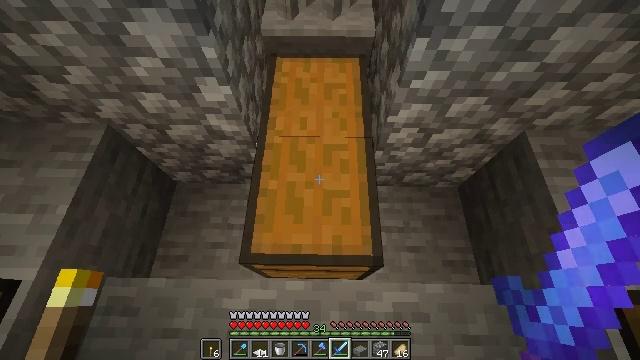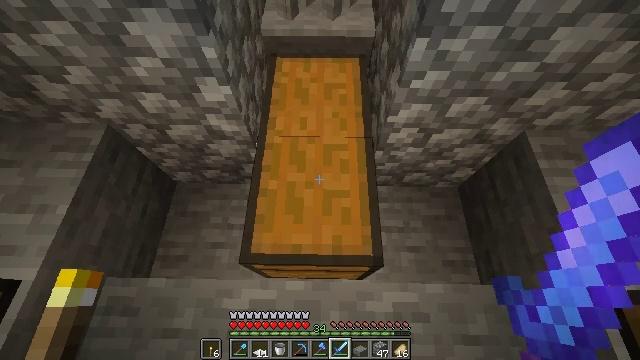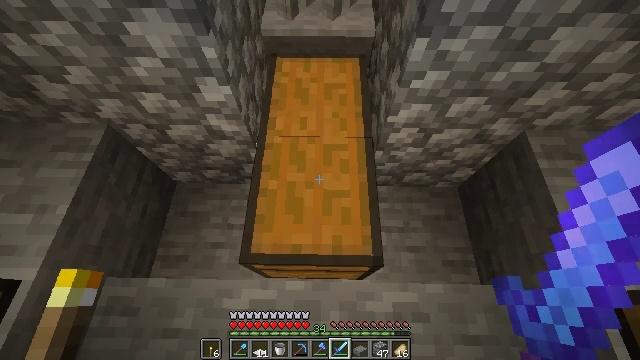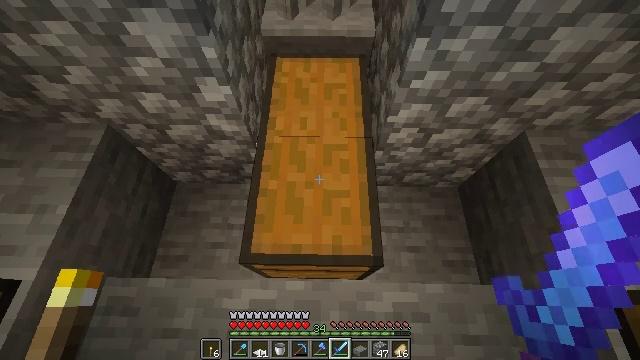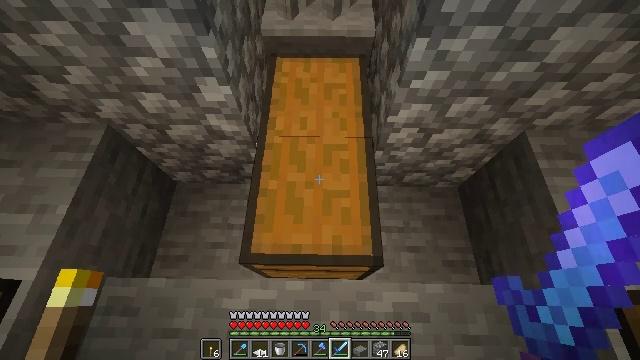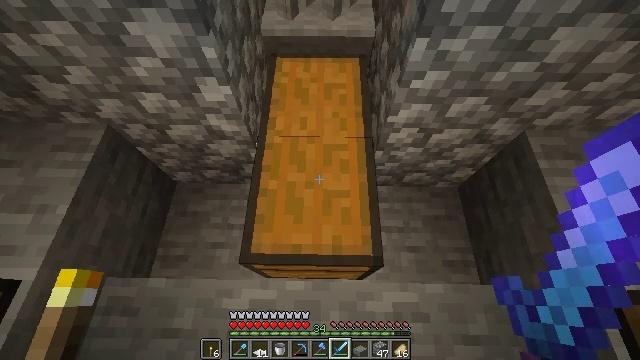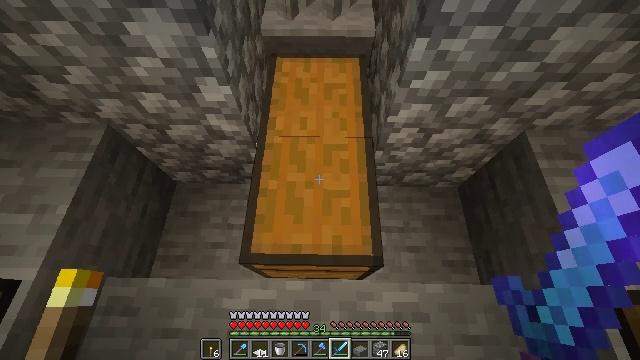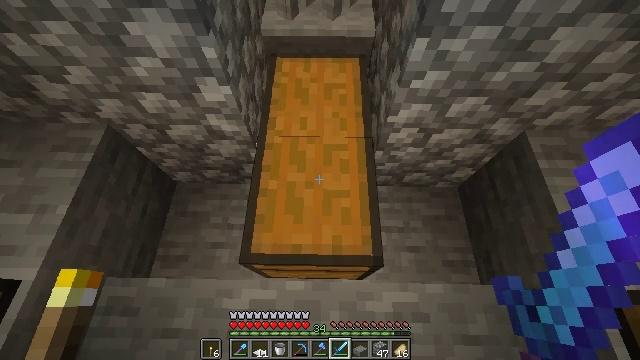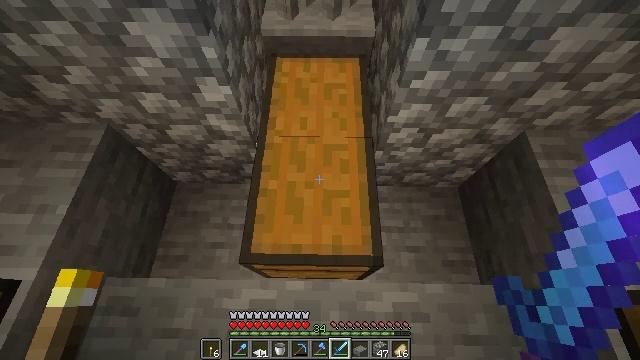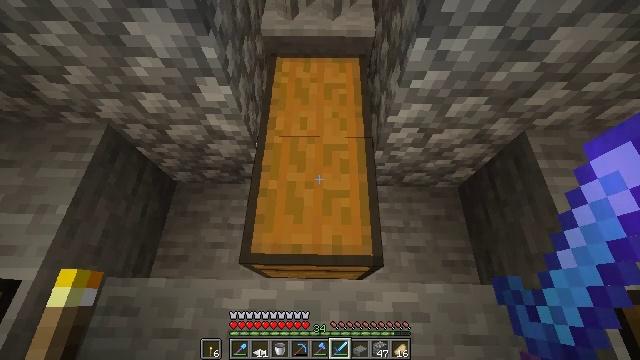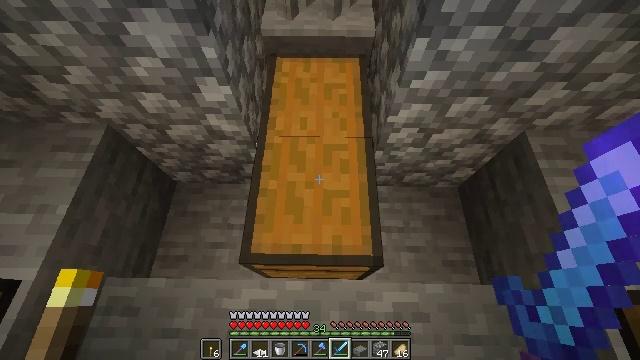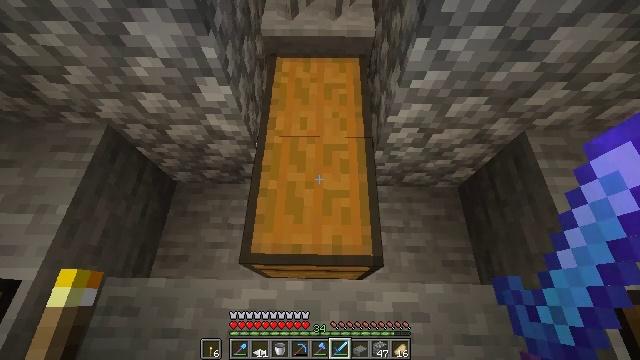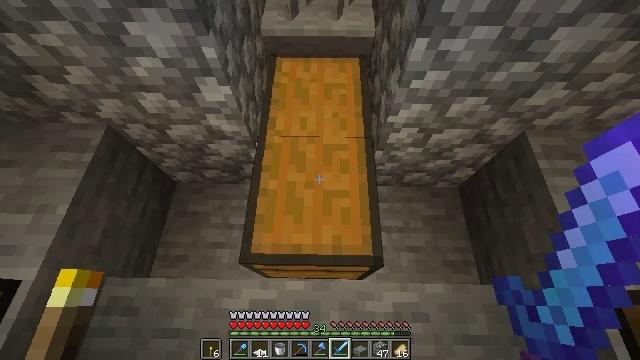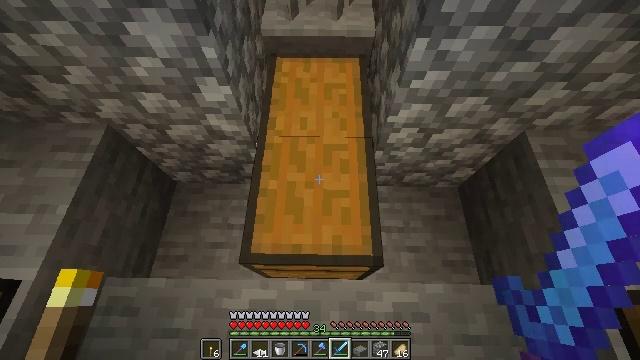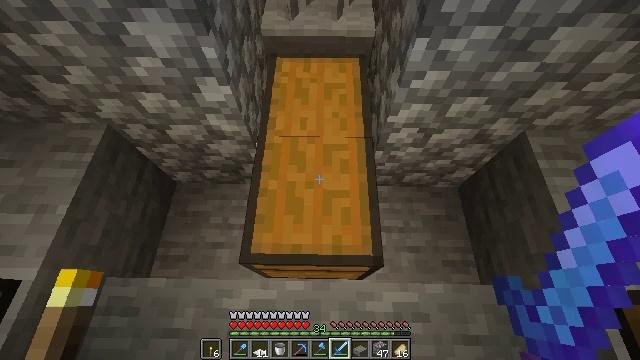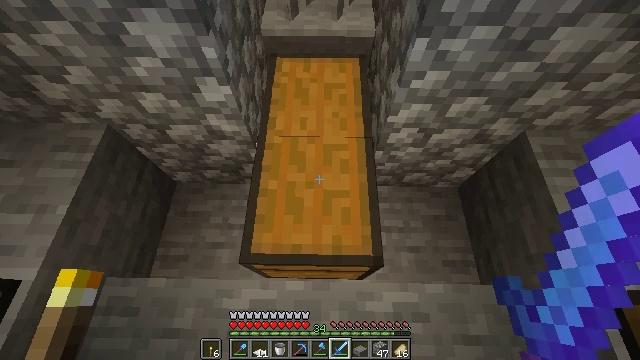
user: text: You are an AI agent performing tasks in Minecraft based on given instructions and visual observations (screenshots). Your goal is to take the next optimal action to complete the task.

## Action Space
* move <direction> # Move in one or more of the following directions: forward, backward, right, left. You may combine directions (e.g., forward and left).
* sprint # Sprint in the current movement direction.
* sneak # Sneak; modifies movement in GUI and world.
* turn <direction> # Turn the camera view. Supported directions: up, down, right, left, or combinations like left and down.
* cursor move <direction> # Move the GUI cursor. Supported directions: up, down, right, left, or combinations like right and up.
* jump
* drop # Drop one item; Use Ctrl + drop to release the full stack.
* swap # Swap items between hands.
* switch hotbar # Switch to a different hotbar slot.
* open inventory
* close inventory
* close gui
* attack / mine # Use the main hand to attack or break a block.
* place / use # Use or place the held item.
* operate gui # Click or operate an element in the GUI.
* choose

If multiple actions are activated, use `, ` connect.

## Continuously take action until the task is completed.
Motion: motion action
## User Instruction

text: Remove a diamond sword from the inventory.
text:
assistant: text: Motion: no_op
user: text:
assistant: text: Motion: no_op
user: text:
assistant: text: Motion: no_op
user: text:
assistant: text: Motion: no_op
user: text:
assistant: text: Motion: no_op
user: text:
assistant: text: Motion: no_op
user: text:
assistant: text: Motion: no_op
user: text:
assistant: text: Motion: no_op
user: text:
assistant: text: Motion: no_op
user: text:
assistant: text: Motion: no_op
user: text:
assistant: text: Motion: no_op
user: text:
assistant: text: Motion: no_op
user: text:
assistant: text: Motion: no_op
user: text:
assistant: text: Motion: no_op
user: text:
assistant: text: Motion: no_op
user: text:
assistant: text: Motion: no_op
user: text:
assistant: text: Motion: no_op
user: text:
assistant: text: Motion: no_op
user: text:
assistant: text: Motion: no_op
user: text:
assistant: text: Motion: no_op
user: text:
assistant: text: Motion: no_op
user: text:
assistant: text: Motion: no_op
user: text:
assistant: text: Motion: no_op
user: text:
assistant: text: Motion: no_op
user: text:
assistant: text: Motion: no_op
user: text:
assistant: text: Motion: no_op
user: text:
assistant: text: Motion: no_op
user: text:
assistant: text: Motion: no_op
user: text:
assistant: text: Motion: no_op
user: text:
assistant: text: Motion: no_op